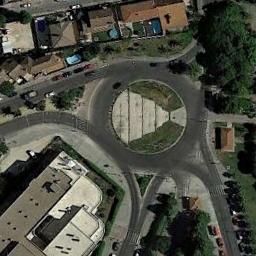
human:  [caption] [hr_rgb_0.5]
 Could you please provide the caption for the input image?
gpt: There are several moving vehicles on the road at the roundabout, And there are some buildings with swimming pools and some trees around the roundabout .

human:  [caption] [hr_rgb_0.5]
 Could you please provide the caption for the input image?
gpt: The roundabout is on the grass next to trees and buildings .

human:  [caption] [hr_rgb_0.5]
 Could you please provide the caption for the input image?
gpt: There are several buildings beside the roundabout .

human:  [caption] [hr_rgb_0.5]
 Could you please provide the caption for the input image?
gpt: The roundabout with five exits and entrances is in the residential area .

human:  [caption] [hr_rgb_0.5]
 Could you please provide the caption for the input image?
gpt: There are some green trees and buildings near the roundabout .